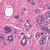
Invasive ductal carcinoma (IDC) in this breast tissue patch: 0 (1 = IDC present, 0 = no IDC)